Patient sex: M
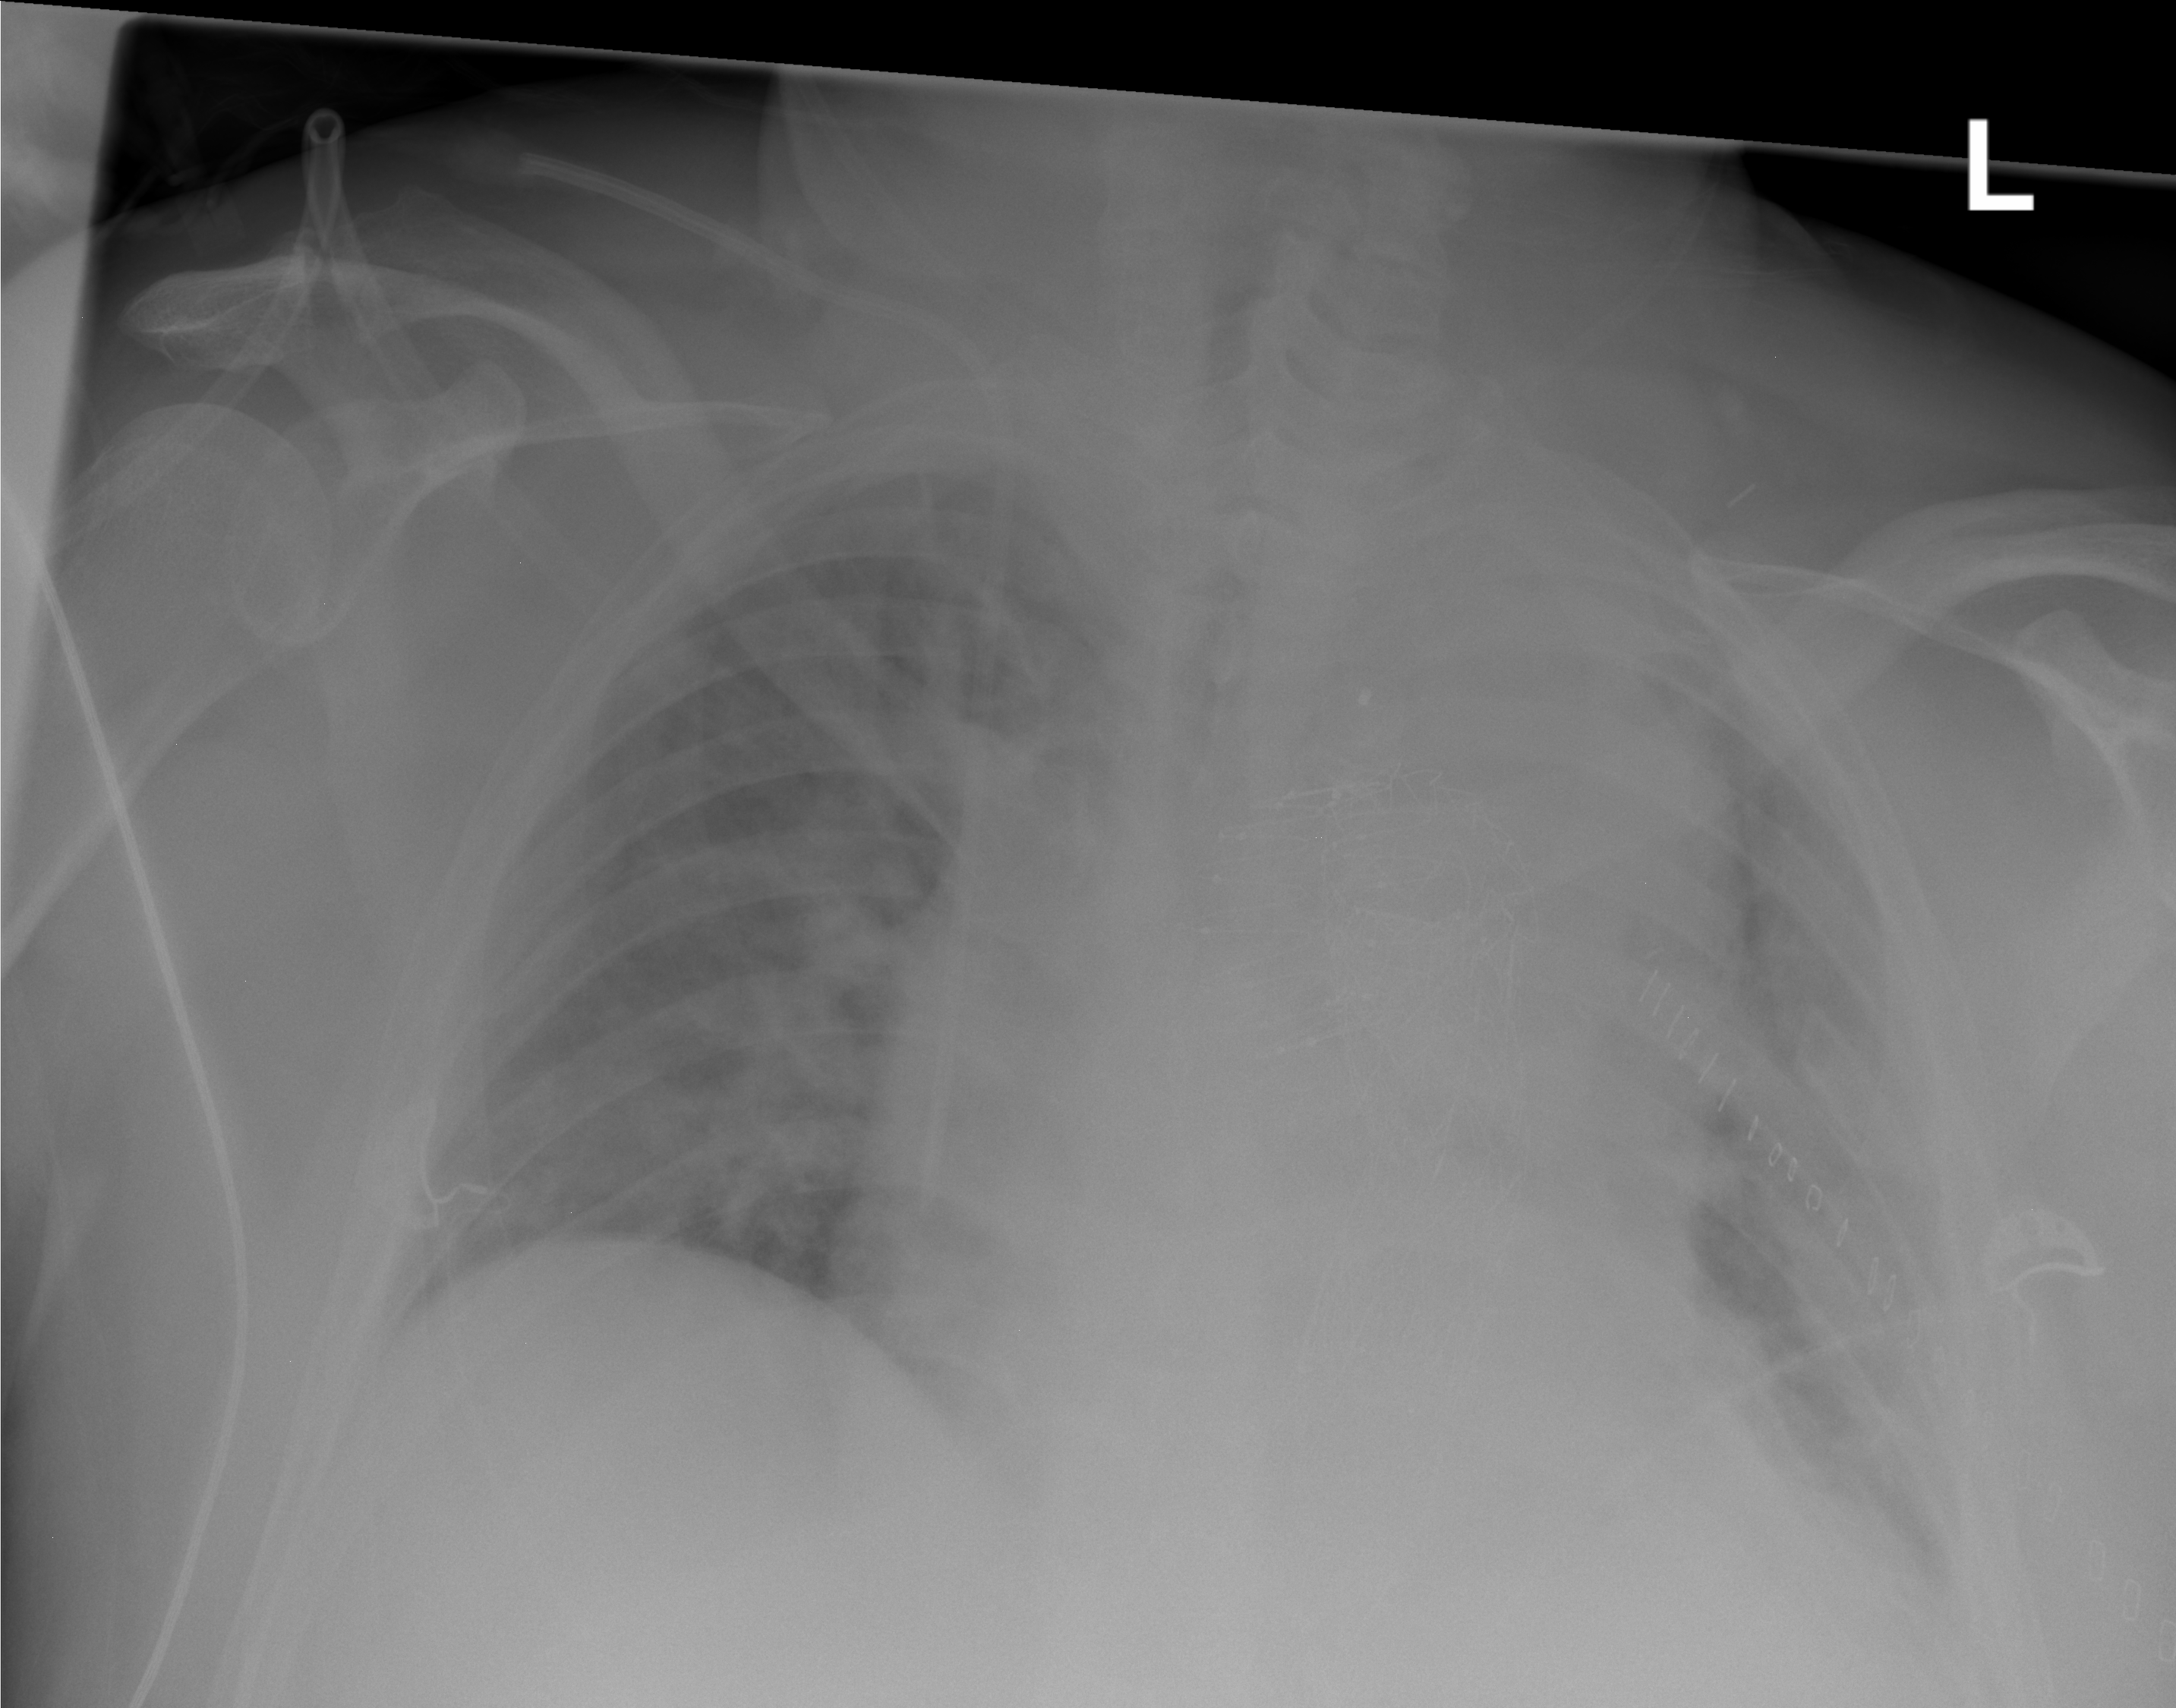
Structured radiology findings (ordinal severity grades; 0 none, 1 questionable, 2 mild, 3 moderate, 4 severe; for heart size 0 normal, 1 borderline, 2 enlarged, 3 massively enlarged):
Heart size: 2
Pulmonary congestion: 2
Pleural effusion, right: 0
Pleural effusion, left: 0
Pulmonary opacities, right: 2
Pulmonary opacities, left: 2
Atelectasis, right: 0
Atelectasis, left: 2